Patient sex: M
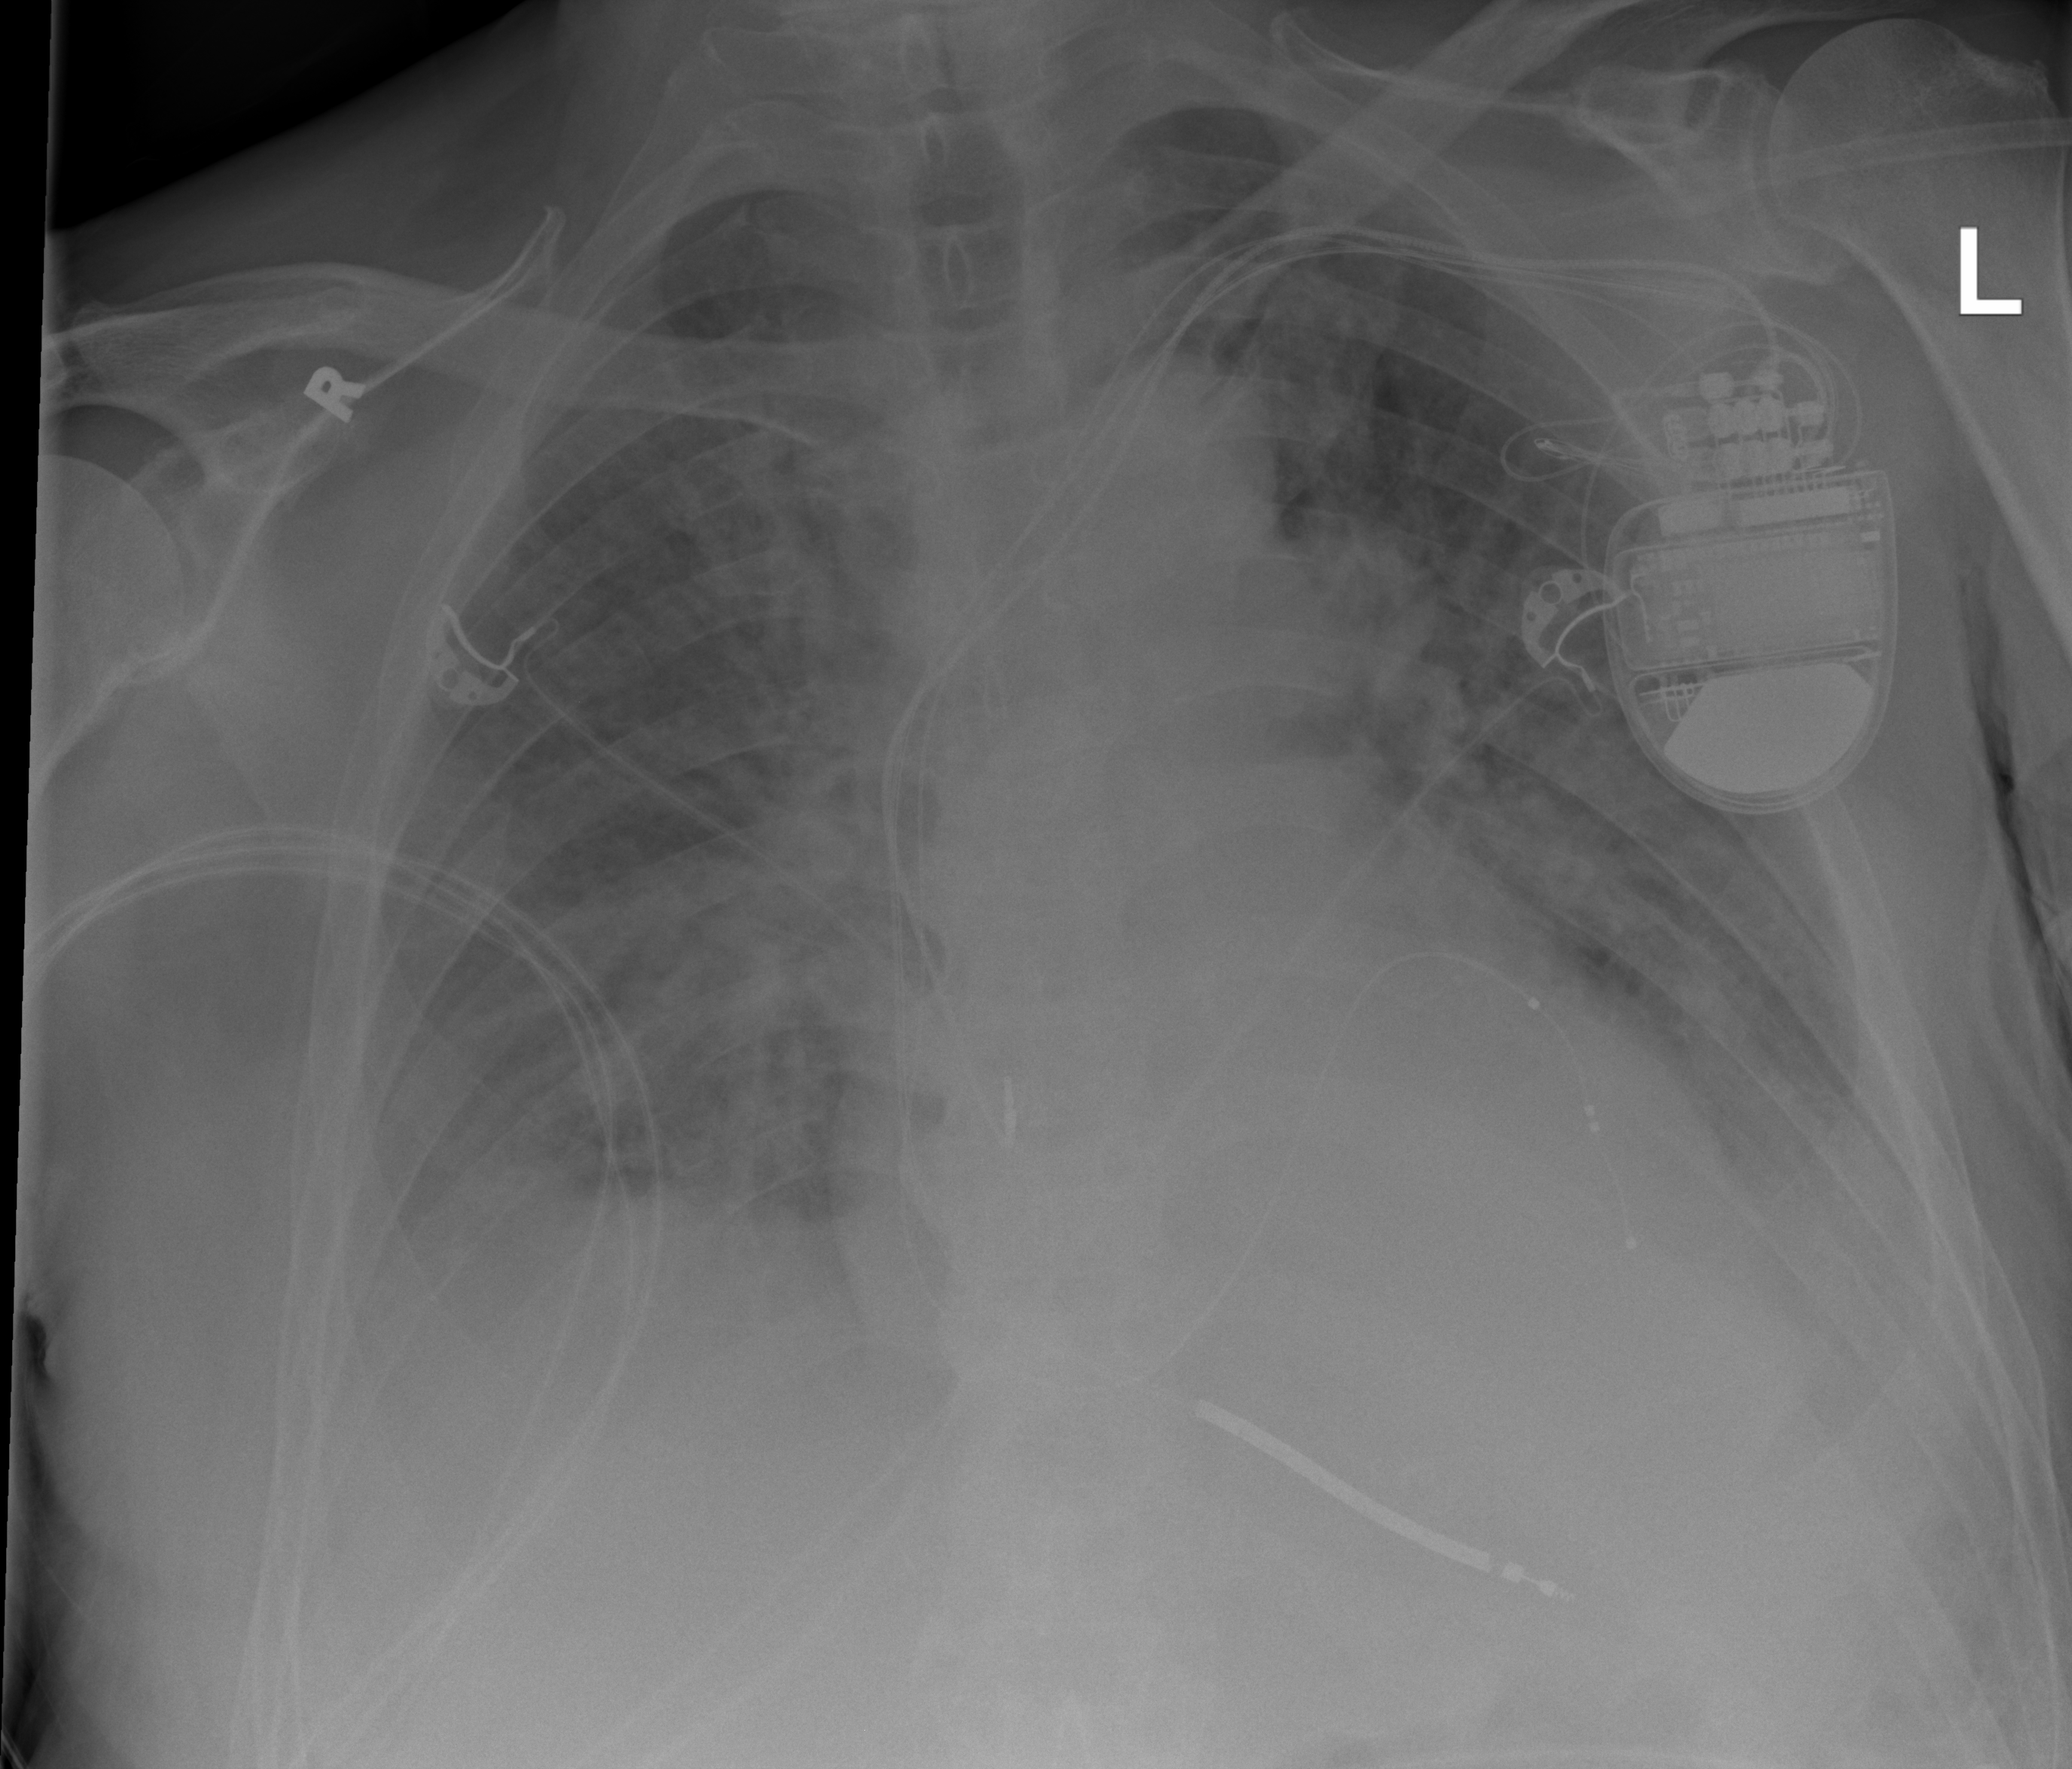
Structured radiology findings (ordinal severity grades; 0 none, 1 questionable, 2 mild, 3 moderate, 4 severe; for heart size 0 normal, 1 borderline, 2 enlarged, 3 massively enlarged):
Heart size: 2
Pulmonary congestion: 3
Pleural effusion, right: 2
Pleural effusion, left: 2
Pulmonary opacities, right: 2
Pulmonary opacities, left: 2
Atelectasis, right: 2
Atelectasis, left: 2